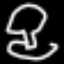
Label: mushroom